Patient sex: M
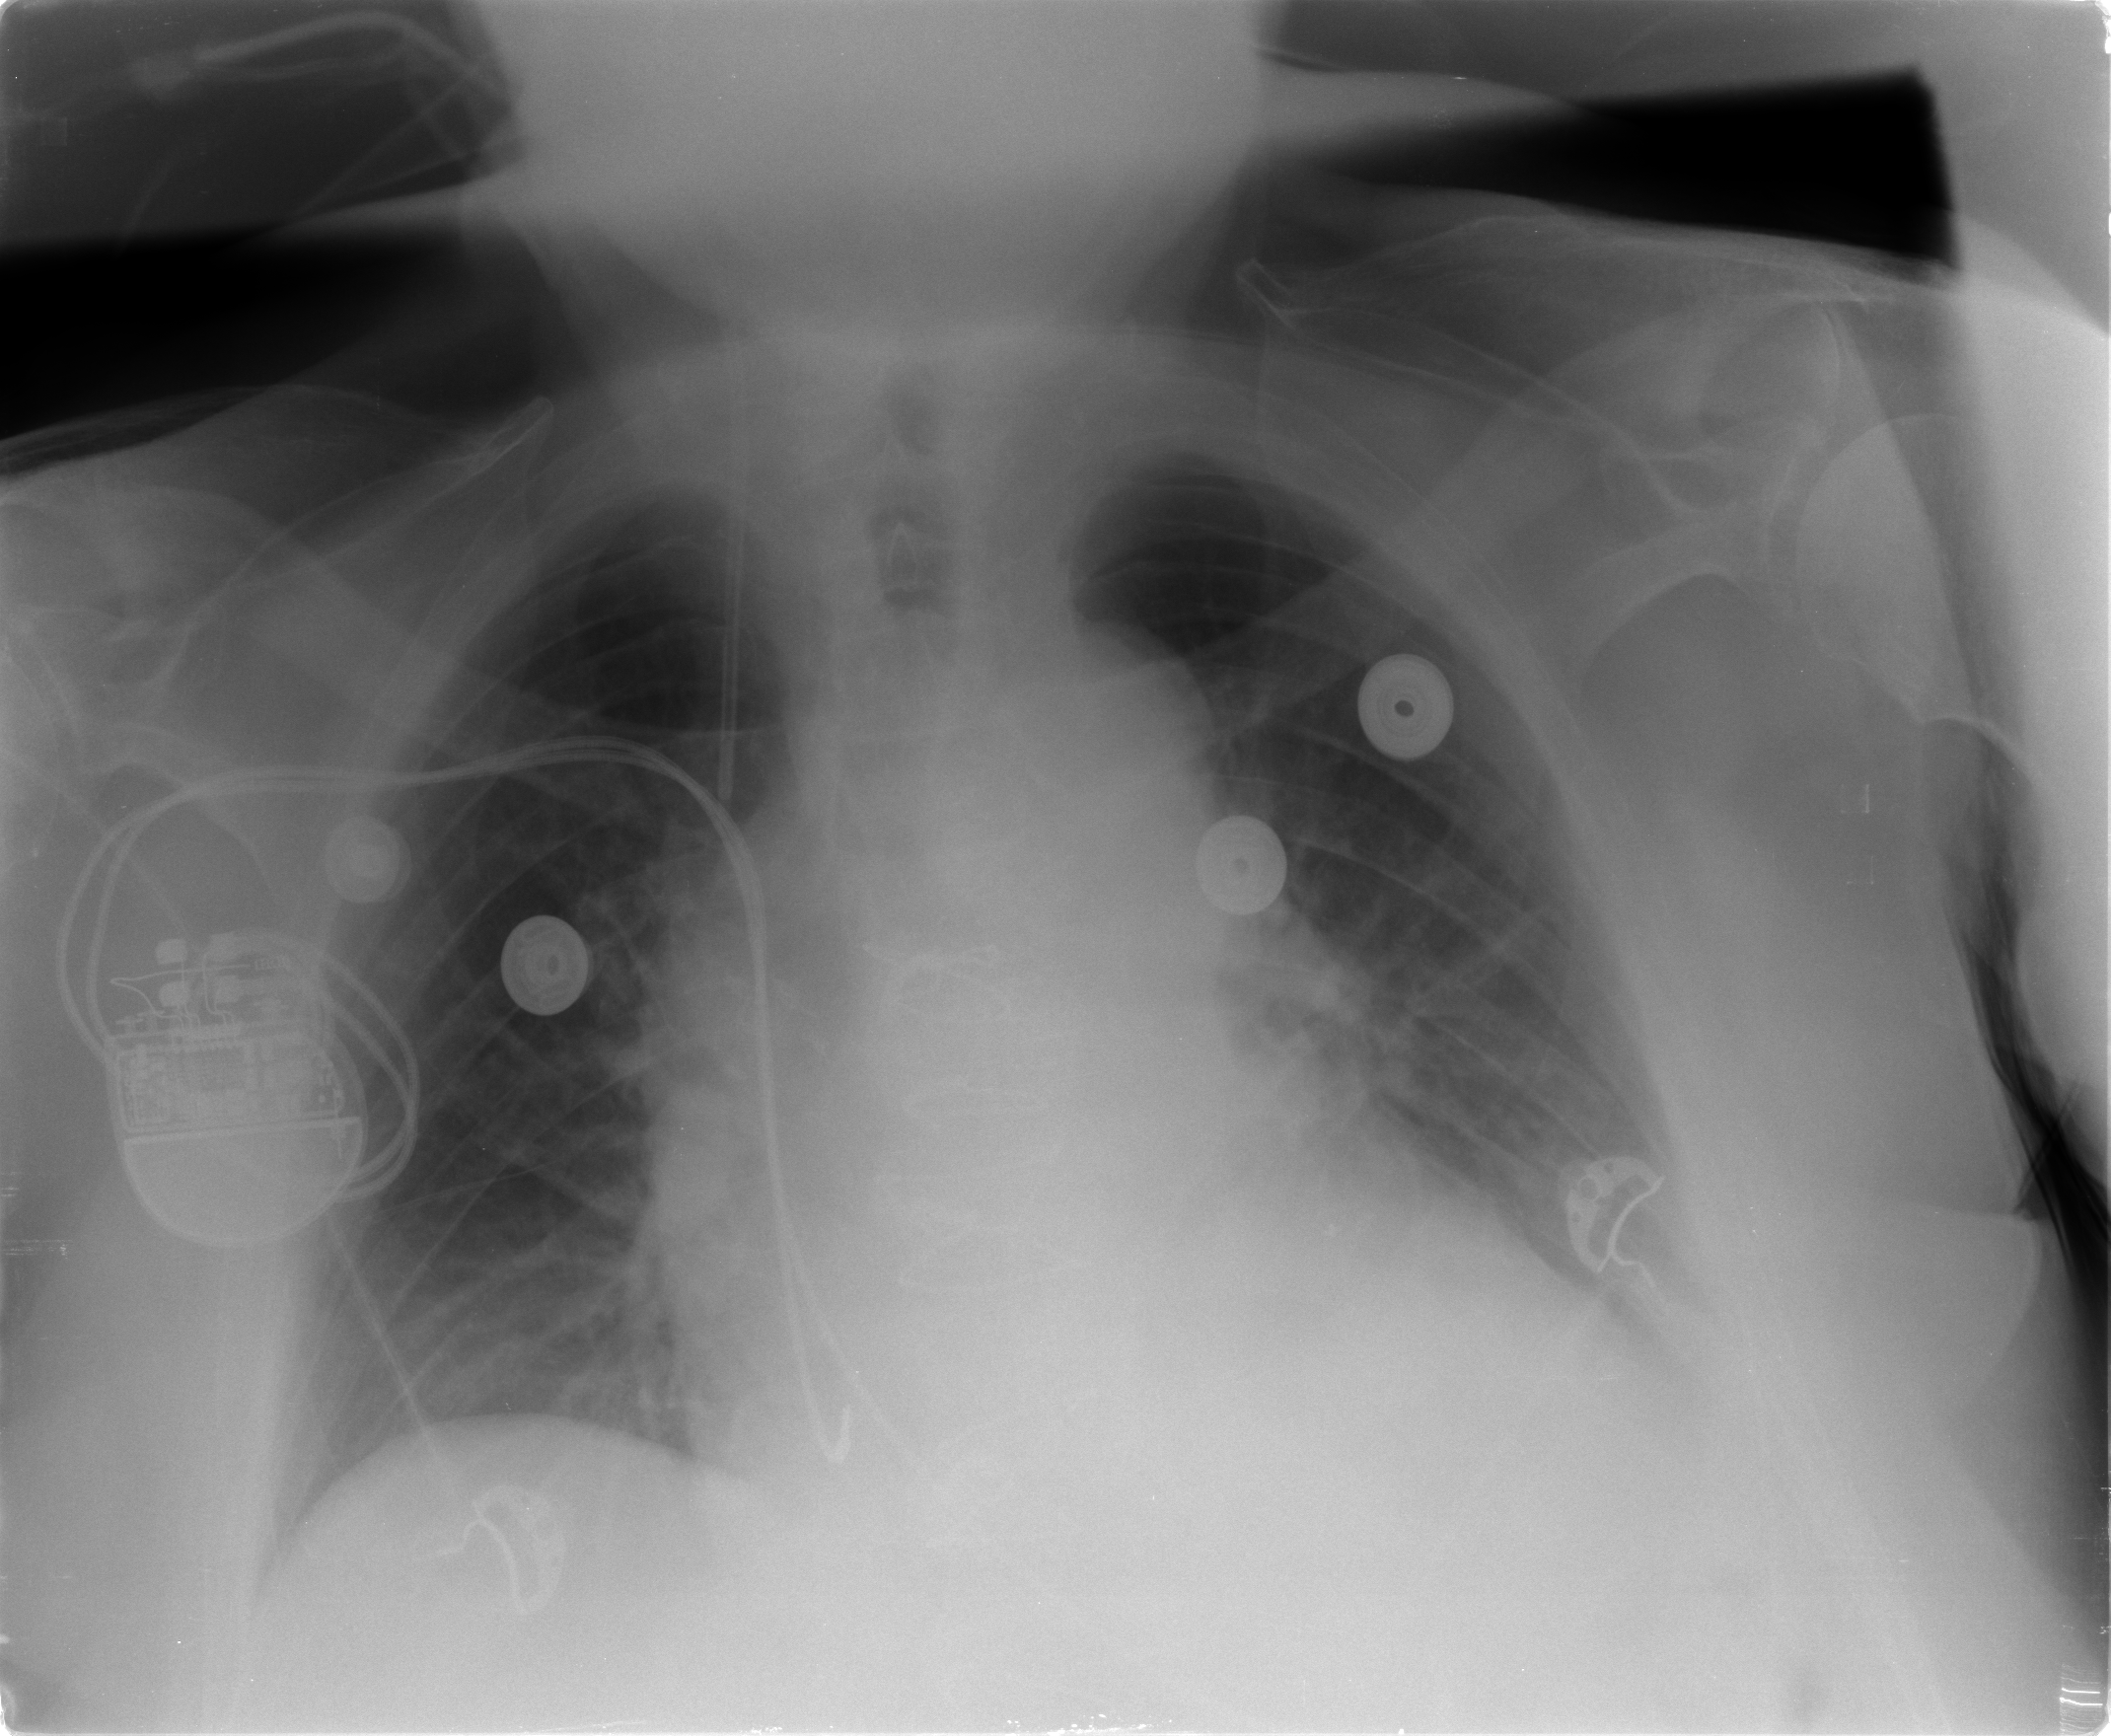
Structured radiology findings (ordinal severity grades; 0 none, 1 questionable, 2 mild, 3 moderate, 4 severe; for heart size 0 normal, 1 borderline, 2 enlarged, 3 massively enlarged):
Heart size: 2
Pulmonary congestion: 2
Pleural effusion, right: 0
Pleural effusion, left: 2
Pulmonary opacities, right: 0
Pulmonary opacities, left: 0
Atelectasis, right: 2
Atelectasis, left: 2